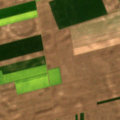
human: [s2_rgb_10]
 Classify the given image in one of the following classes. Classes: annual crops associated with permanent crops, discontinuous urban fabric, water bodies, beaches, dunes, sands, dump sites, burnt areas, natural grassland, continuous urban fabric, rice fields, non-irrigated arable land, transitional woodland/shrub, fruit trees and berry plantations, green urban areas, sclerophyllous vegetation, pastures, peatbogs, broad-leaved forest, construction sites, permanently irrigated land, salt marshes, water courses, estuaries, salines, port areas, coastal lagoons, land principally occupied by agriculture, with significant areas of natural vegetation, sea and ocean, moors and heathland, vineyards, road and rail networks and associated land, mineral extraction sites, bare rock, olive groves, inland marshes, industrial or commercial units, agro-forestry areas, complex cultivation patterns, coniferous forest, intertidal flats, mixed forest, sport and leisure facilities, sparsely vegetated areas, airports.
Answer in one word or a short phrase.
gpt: non-irrigated arable land